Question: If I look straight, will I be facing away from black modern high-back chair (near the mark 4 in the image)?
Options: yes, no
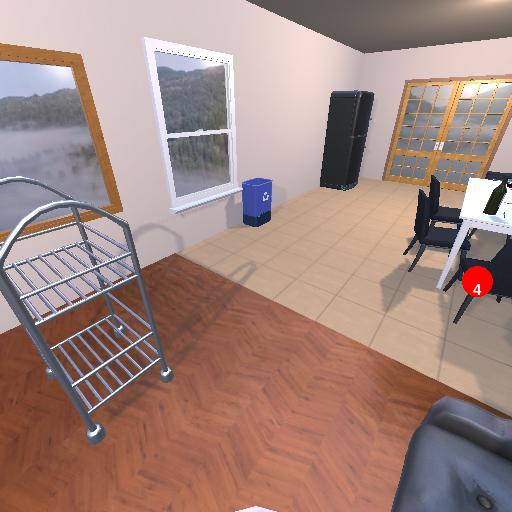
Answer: yes